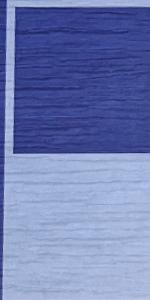
Label: Empty